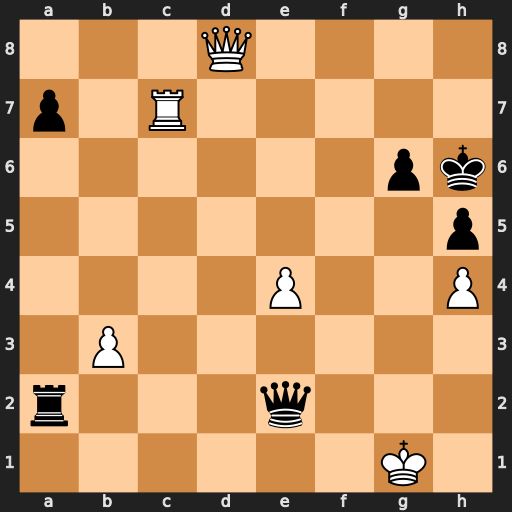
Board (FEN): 3Q4/p1R5/6pk/7p/4P2P/1P6/r3q3/6K1
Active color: w
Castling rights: -
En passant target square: -
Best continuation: Qg5#